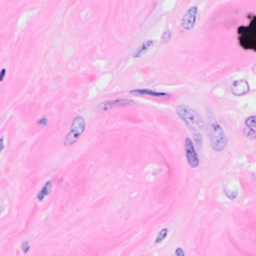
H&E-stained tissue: Breast